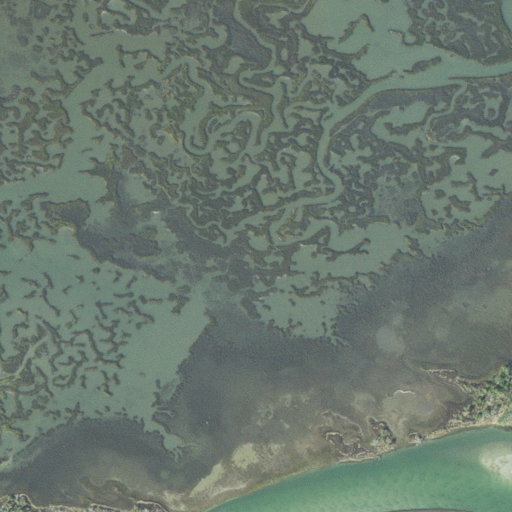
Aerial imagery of island in North Carolina named Sanders Island containing herbaceous wetlands and open water